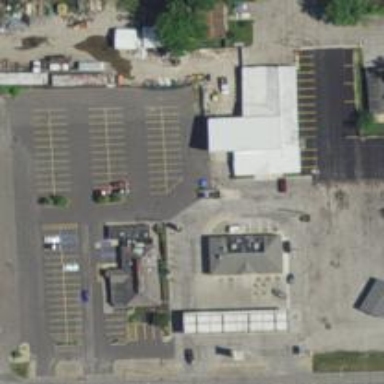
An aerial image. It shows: Convenience shop.